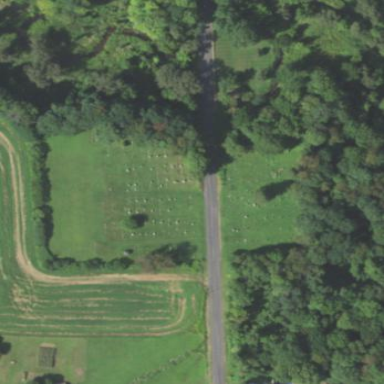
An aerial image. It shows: Cemetery.